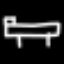
Label: bed